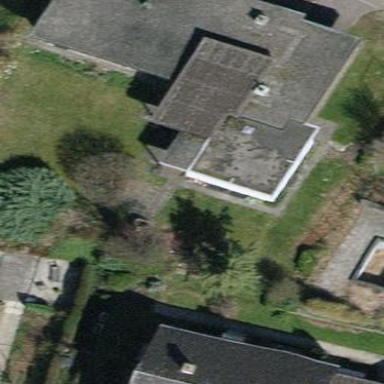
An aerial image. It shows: Flat-roofed building.